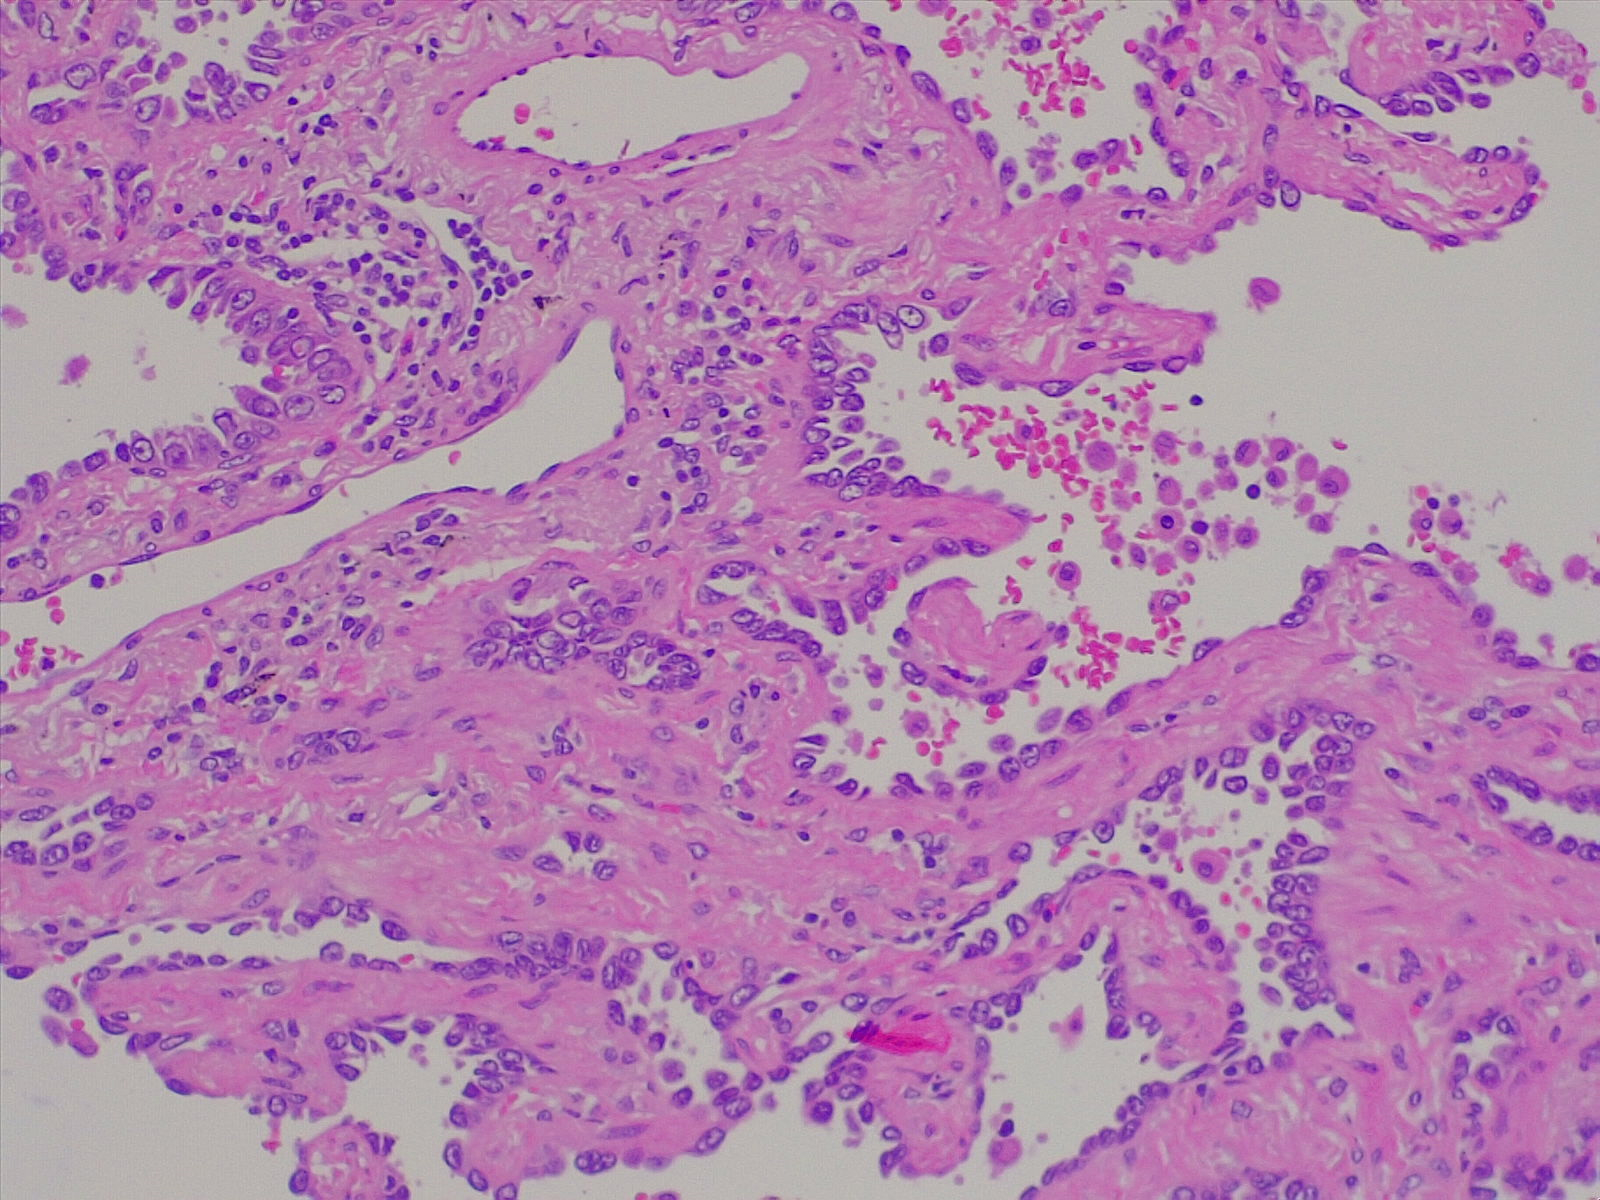
Label: lung adenocarcinoma, well differentiated